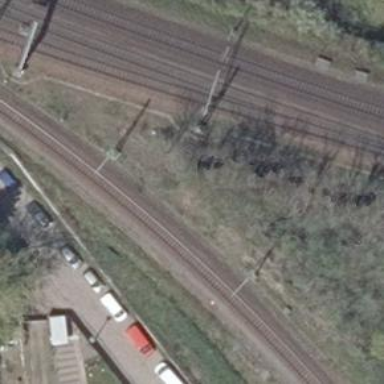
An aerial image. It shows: Railway with electrified contact lines.